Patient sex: M
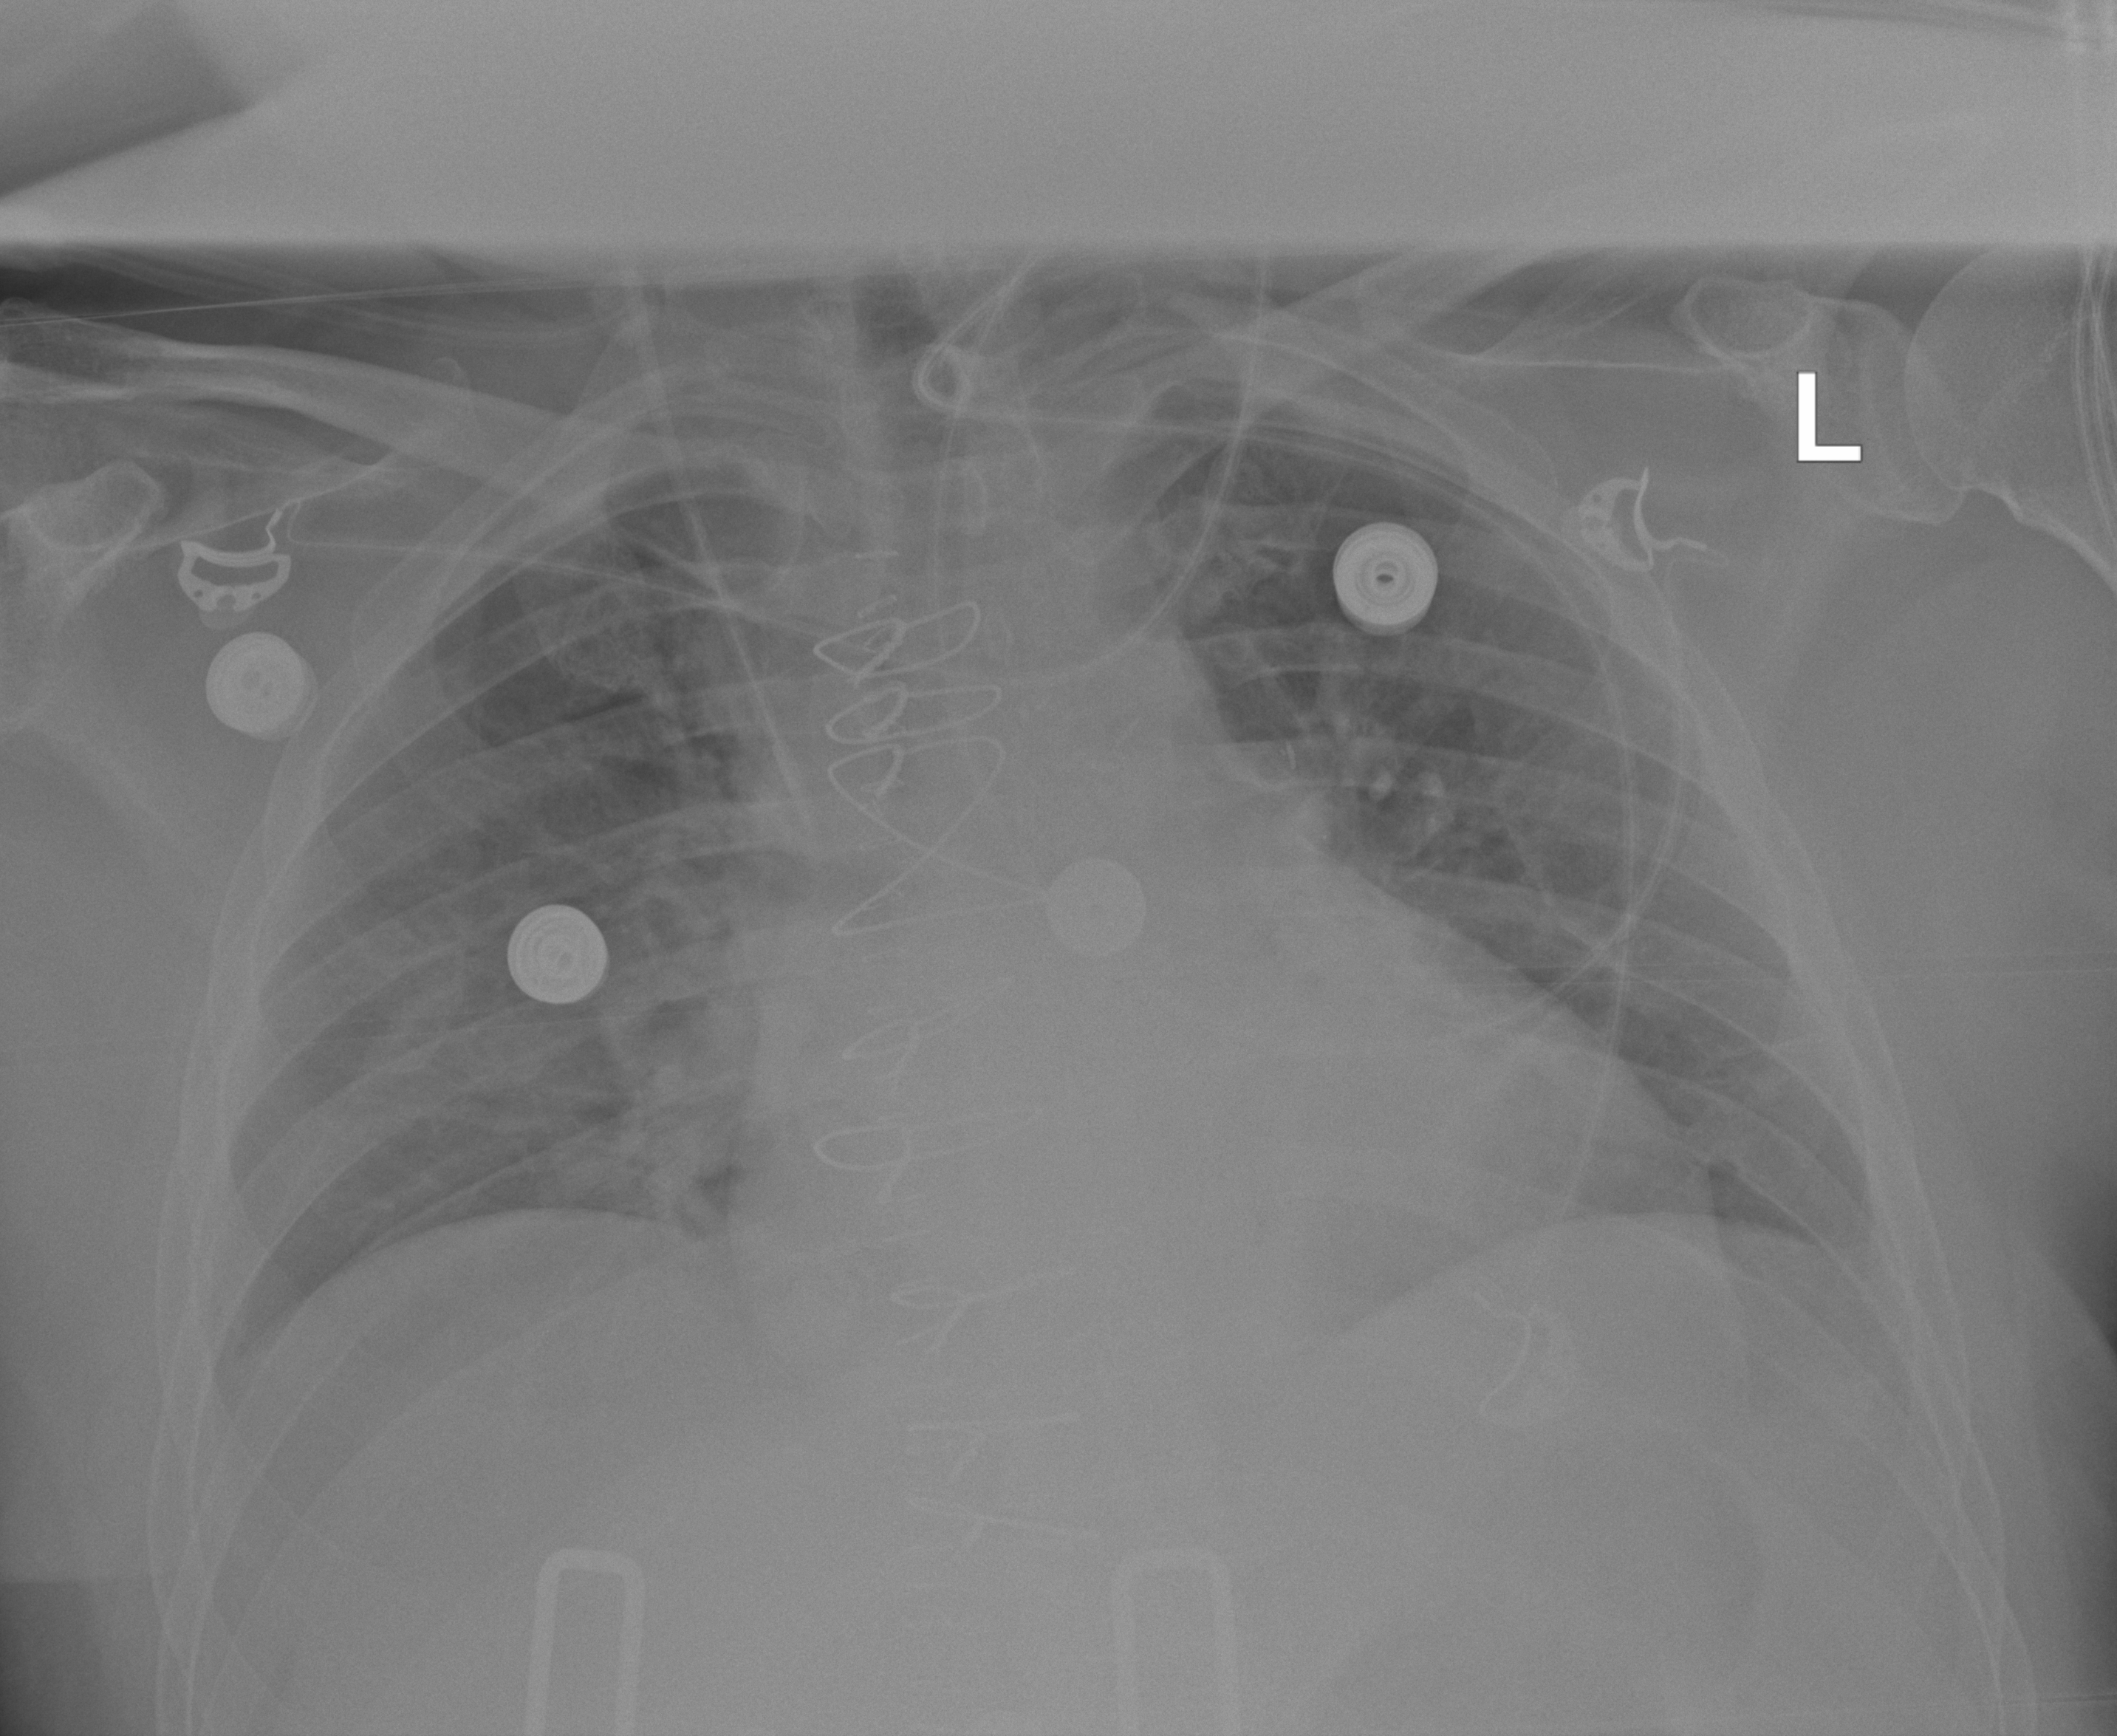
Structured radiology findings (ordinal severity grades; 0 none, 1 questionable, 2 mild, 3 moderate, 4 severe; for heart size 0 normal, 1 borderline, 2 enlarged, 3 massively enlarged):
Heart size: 2
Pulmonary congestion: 1
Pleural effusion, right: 0
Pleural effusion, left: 0
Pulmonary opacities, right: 0
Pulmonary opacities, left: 0
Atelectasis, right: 2
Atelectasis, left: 2